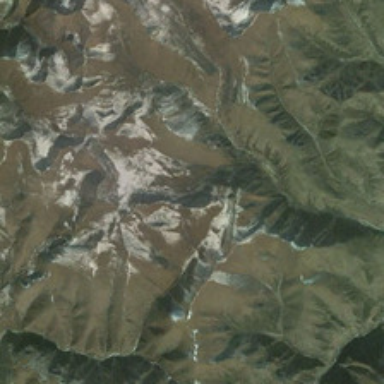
The color of mountain changes from green to brown and snow can be seen on the brown part .